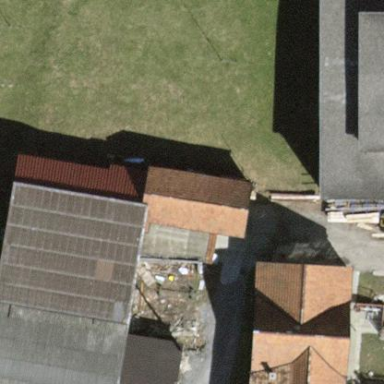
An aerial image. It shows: Industrial building.